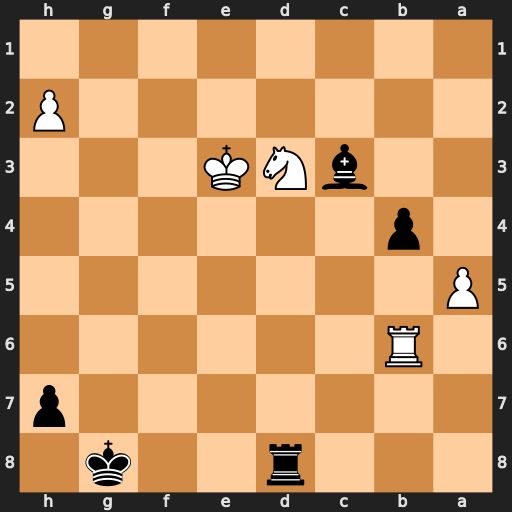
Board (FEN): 3r2k1/7p/1R6/P7/1p6/2bNK3/7P/8
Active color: b
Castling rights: -
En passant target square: -
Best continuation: Bd4+ Kd2 Bxb6